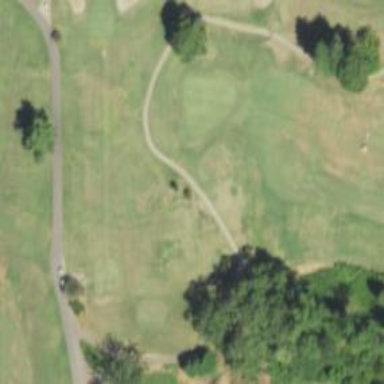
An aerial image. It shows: Path for golf carts.